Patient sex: F
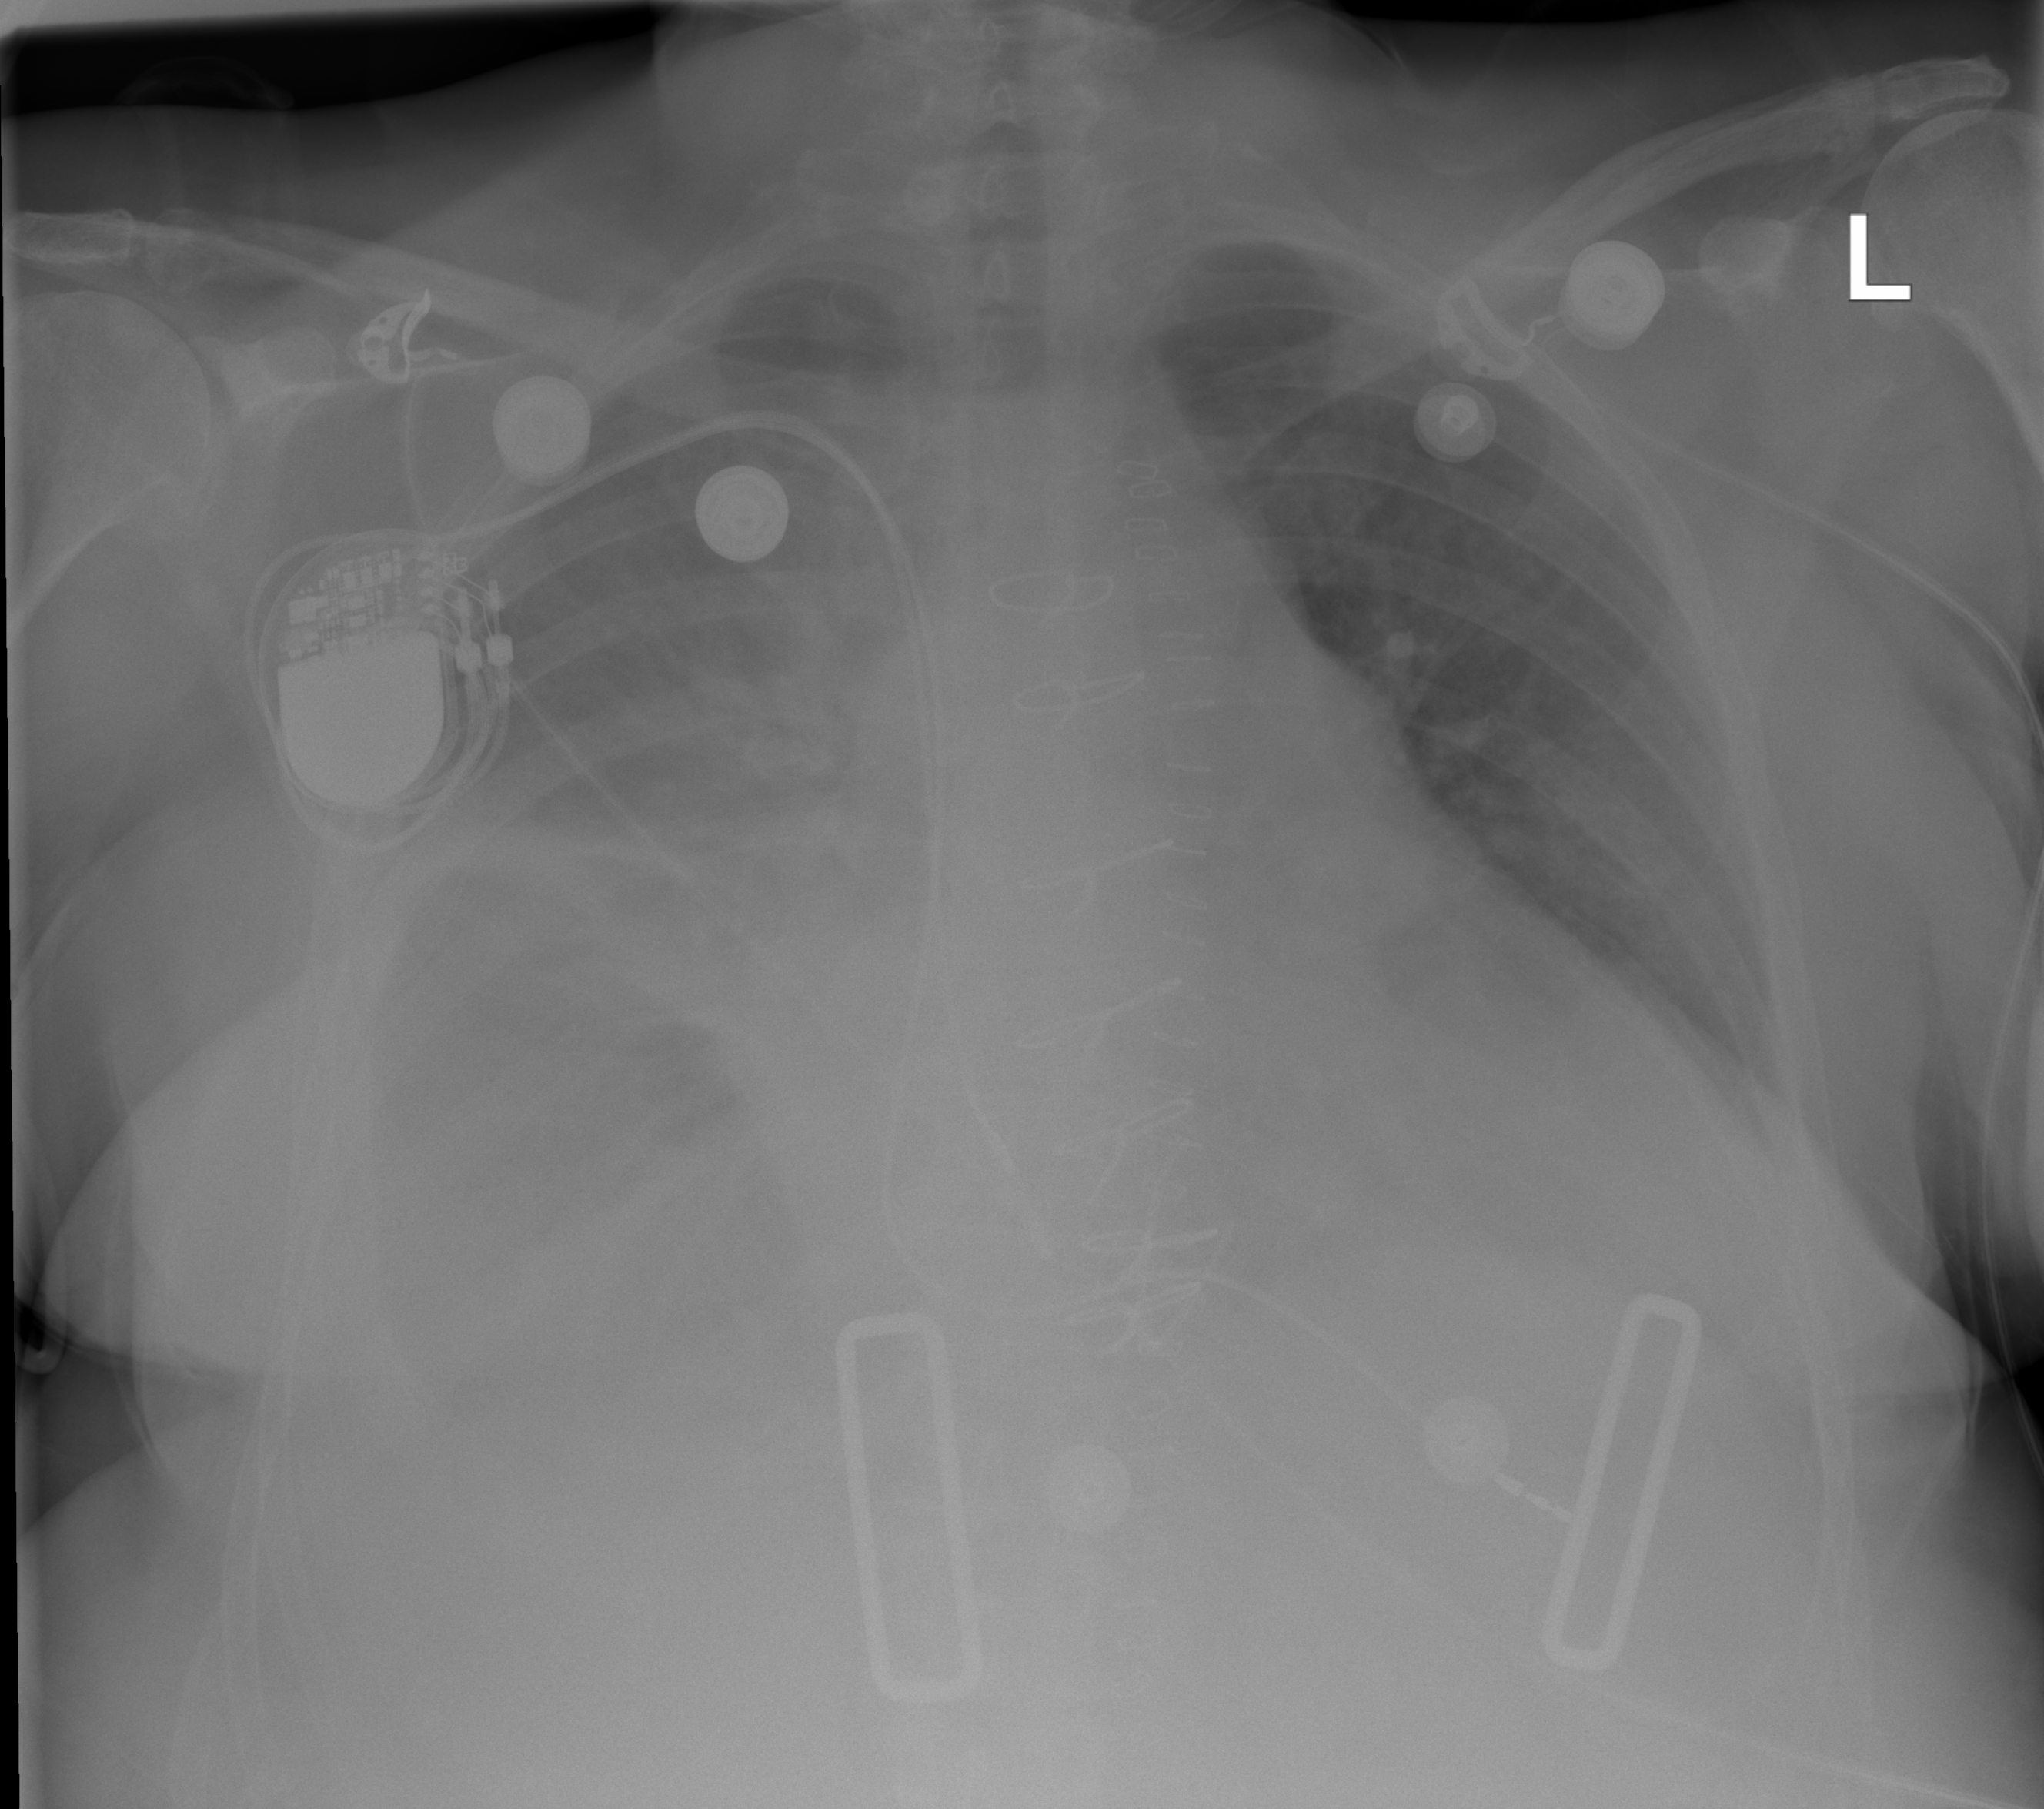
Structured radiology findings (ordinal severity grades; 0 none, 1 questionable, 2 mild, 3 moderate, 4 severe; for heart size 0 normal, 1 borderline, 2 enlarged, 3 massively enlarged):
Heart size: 2
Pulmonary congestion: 0
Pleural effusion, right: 3
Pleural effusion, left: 2
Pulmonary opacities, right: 0
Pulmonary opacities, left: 0
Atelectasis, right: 3
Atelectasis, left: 0